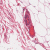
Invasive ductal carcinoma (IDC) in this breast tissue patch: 0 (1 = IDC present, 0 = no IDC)